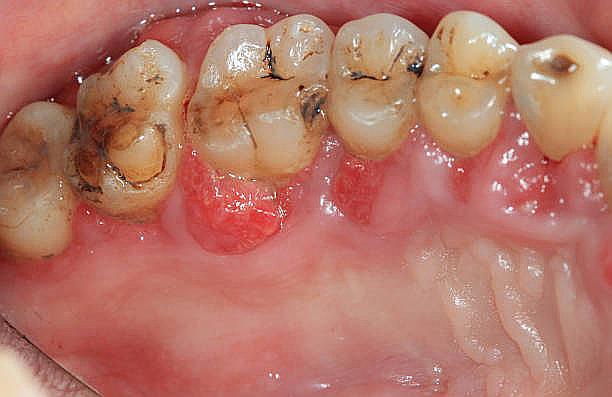
Condition: Calculus